Interaction volume radius: 5 \u00c5
Interaction volume height: 25 \u00c5
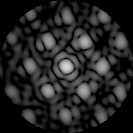
Disorder parameter: 0.2851